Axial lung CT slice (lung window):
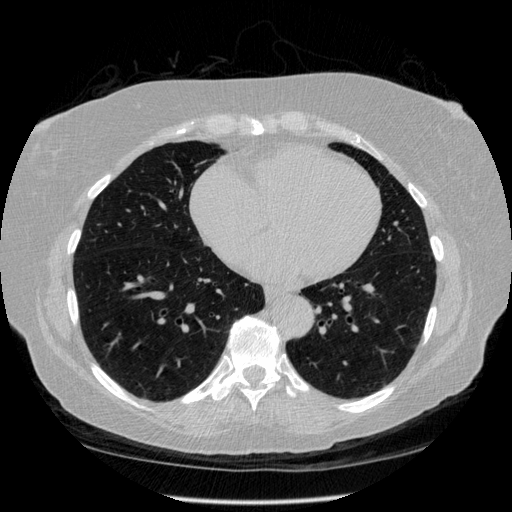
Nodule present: no